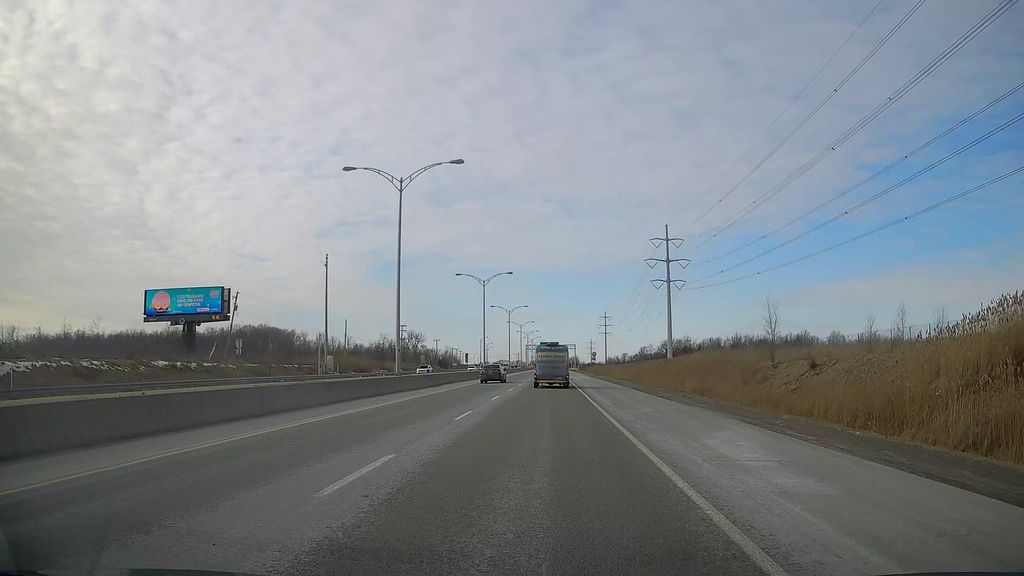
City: montreal